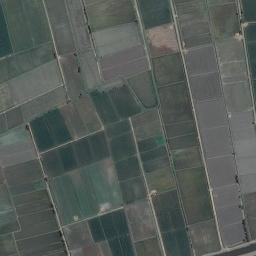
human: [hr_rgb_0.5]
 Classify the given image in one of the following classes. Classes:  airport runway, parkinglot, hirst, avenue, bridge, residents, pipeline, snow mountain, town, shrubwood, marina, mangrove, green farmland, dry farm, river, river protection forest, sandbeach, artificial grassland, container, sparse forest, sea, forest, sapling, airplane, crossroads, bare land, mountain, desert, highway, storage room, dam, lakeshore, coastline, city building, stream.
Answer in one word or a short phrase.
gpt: green farmland